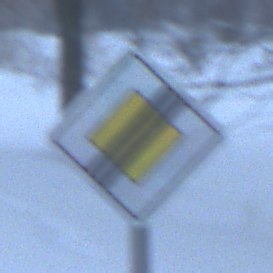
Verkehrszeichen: EndeVorfahrtsstrasse
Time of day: Midday
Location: Outdoor (Nature)
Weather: Overcast
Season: Winter
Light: Natural